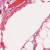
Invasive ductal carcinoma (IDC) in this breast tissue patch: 0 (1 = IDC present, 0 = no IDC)